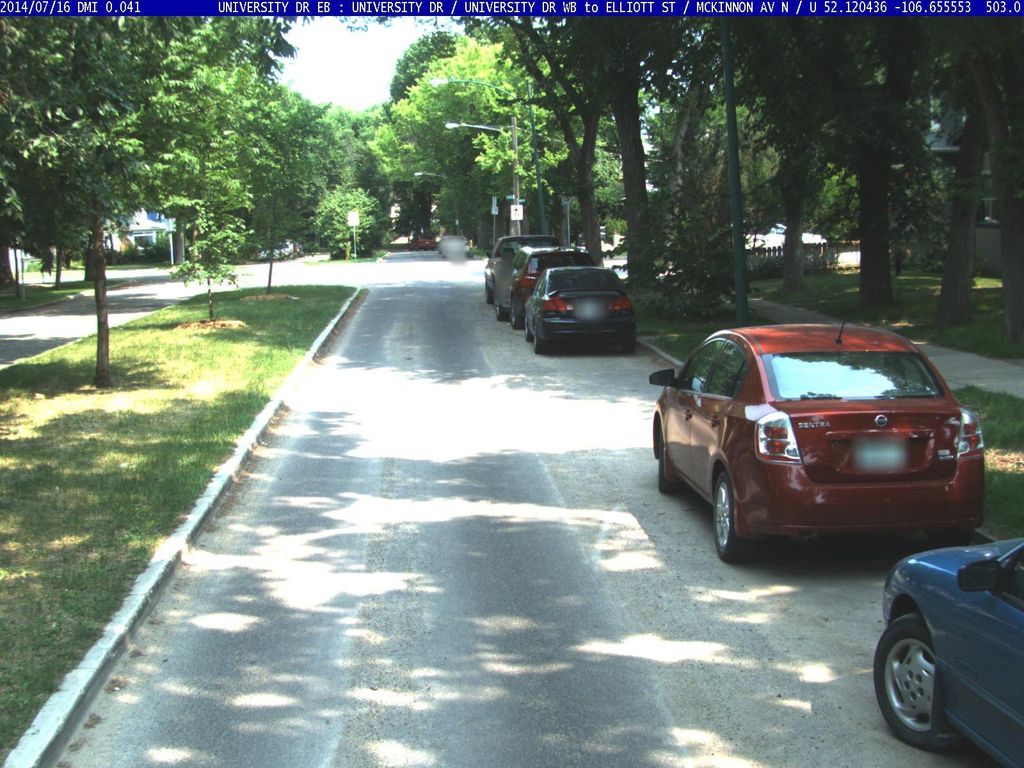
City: saskatoon